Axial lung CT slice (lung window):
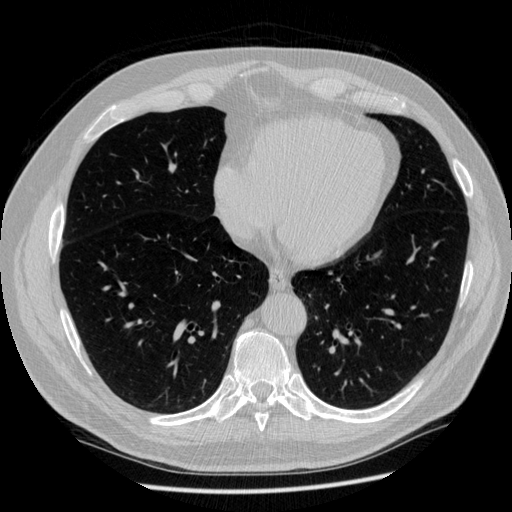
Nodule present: no